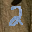
Label: 2